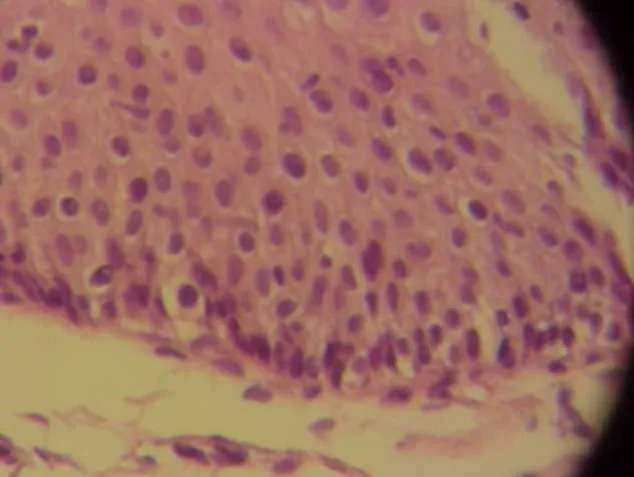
Pathologic findings of the pancreas biopsy specimen. Lymphoplasmacytic infiltration of the sample is visible.
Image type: pathology (h&e)